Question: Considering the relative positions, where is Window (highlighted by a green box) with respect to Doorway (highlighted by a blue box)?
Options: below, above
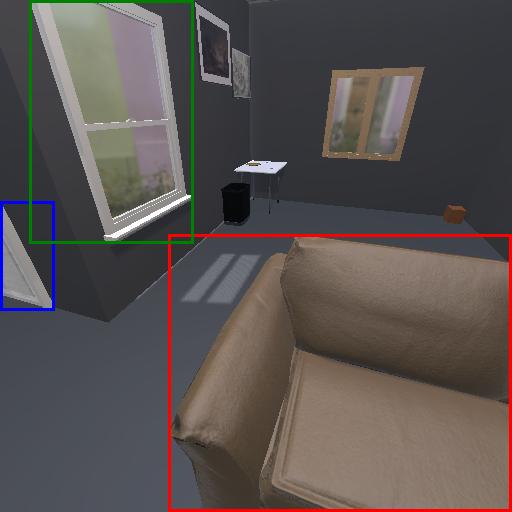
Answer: below